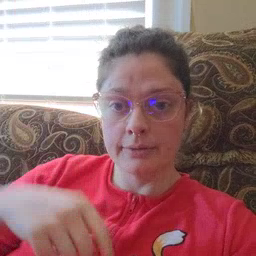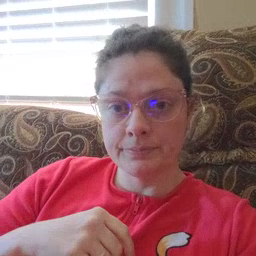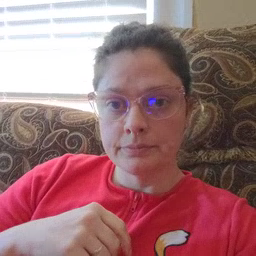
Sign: high